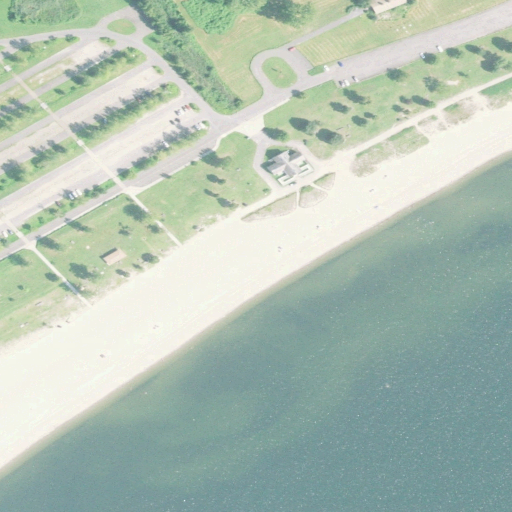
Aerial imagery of beach in Connecticut named Alvord Beach containing open water, barren land, medium intensity development, low intensity development, high intensity development, and open development